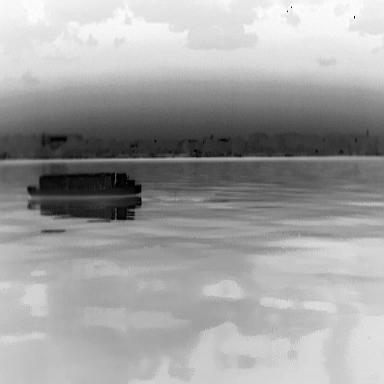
There is a fishing_boat in the infrared image.